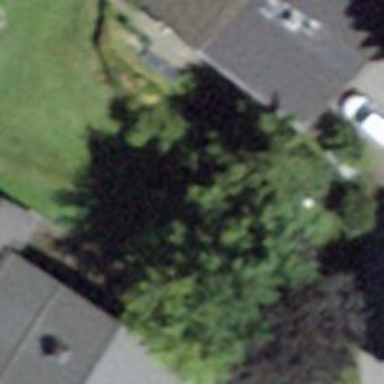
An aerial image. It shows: Single tag "natural: tree."